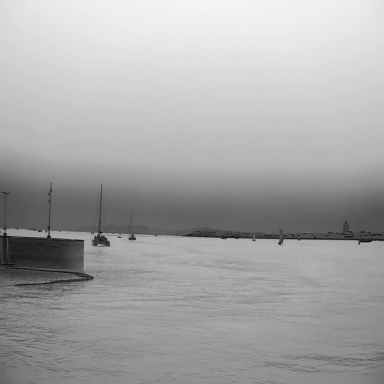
There are two container_ships in the infrared image.